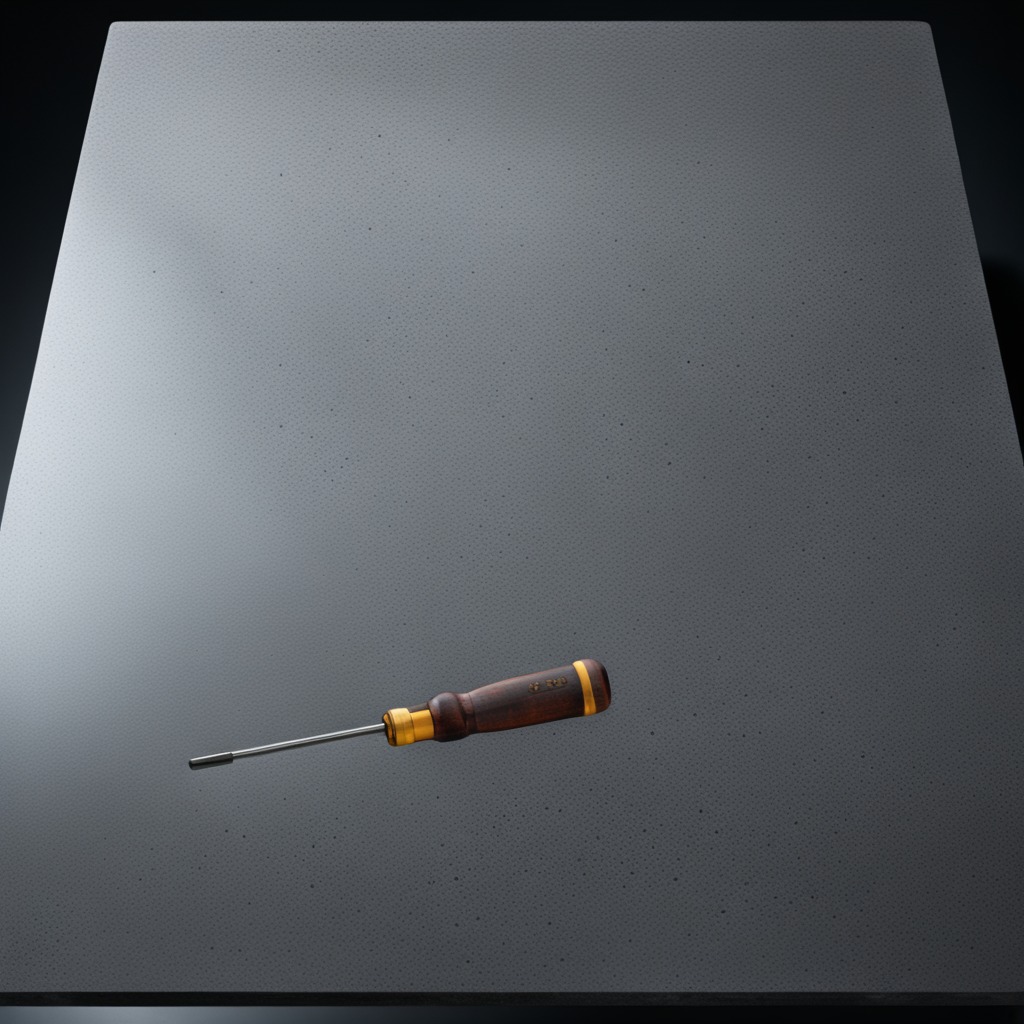
A screwdriver is lying on the clean granite table inside a workshop at night.